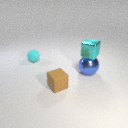
small brown rubber cube in front of small cyan rubber sphere